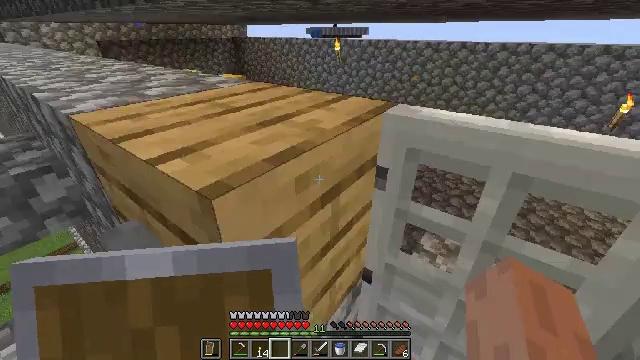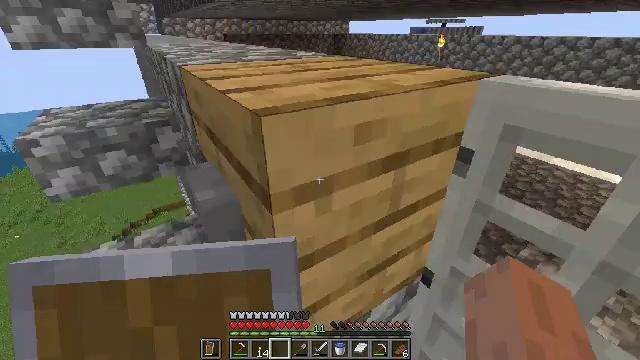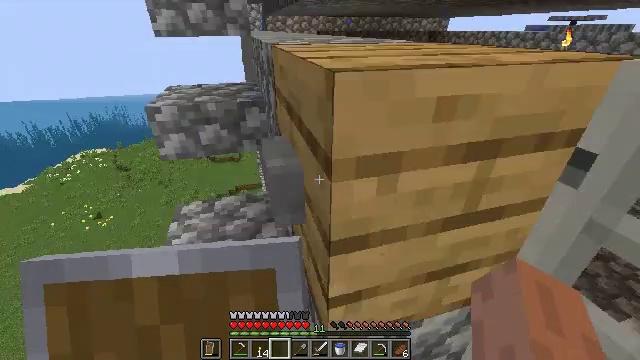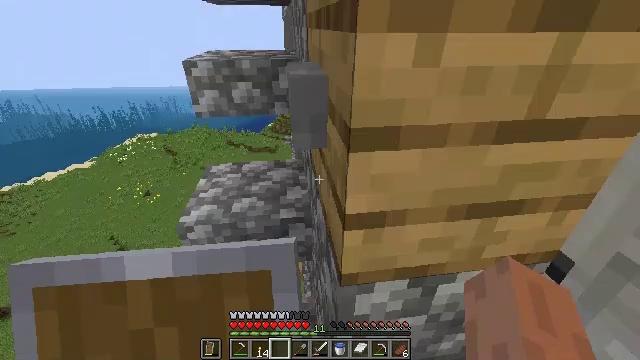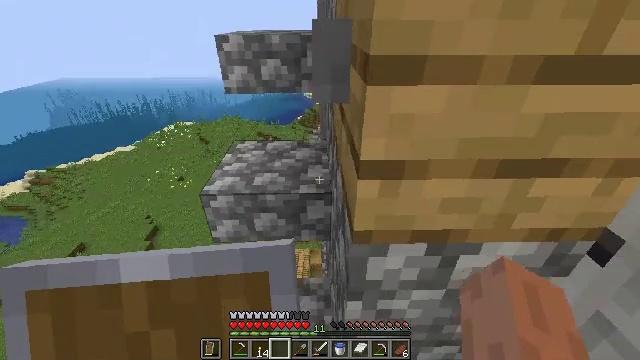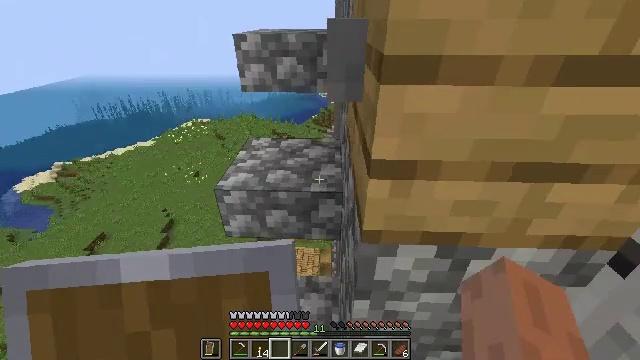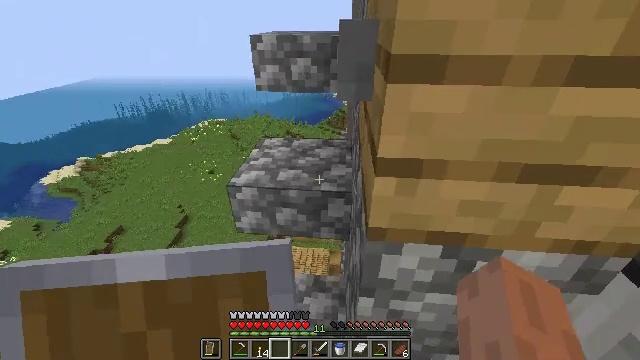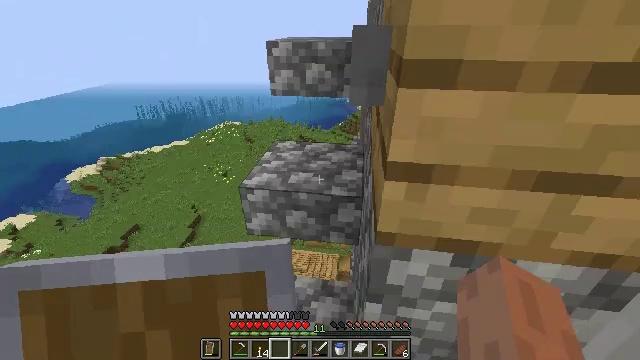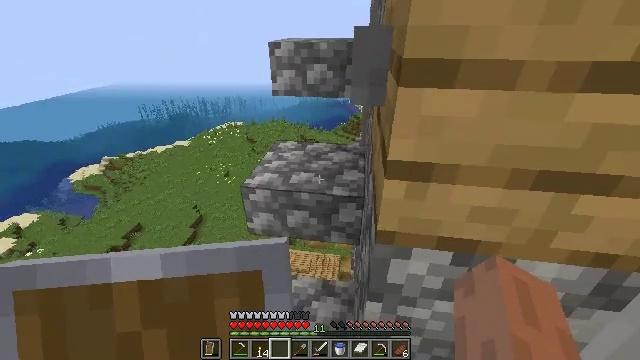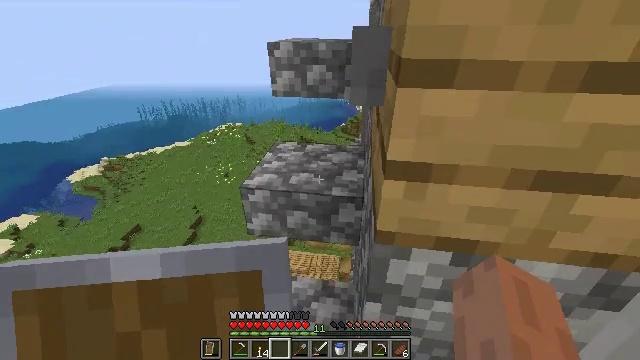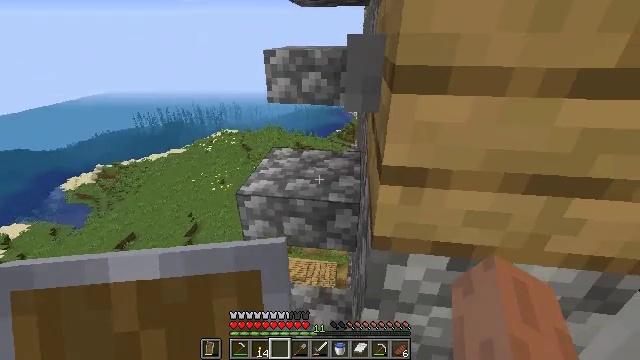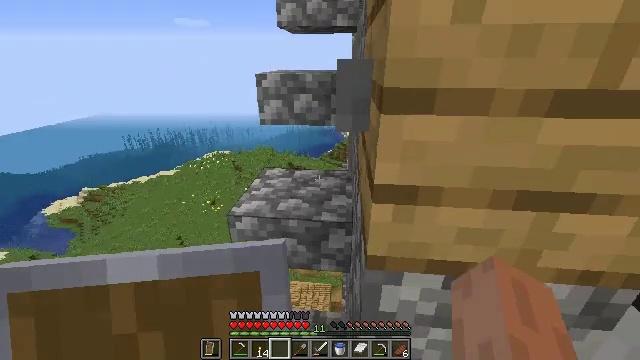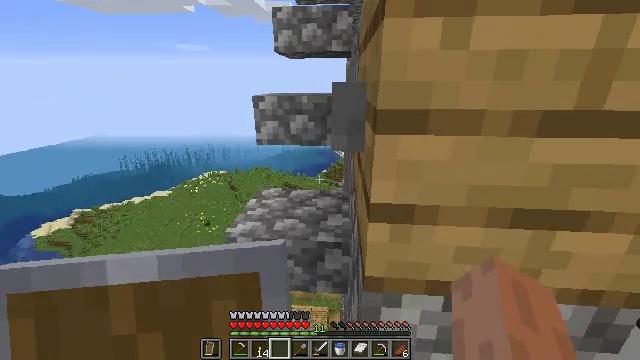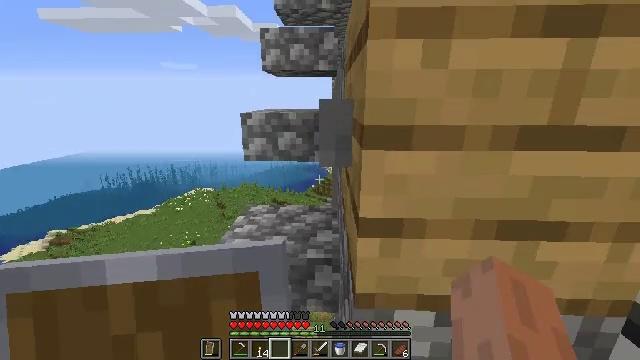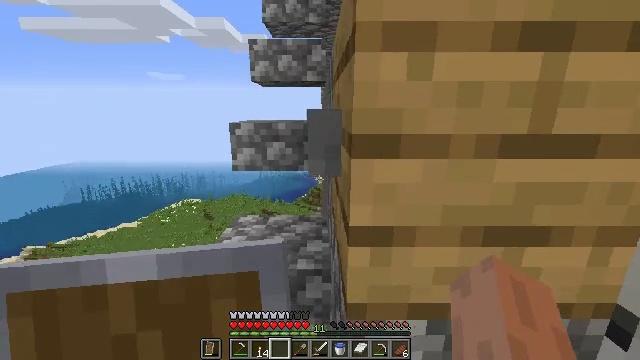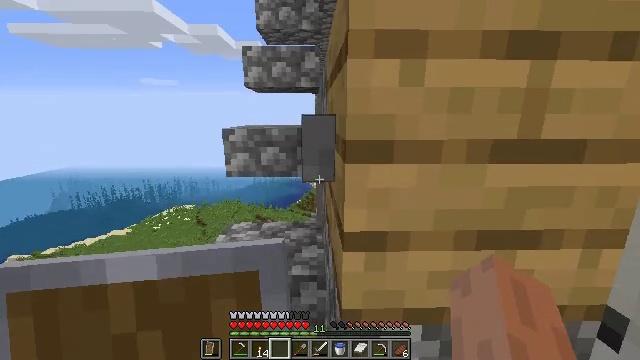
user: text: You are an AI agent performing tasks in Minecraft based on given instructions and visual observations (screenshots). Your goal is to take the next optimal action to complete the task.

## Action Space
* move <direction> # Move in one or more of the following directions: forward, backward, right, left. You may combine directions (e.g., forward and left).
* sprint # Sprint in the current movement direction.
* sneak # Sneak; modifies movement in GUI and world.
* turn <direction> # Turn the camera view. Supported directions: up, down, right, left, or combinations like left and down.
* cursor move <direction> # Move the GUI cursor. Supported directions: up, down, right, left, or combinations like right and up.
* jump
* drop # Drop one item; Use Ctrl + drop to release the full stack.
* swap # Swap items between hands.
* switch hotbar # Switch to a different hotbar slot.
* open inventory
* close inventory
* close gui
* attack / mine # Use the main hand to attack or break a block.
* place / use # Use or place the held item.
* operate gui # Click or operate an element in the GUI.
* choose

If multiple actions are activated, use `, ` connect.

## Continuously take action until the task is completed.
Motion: motion action
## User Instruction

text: Craft a cobblestone slab.
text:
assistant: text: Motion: turn left
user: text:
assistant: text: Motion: turn left
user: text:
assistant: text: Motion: turn left
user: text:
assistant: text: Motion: turn left and down
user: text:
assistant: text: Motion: turn left
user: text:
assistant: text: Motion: turn left
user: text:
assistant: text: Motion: turn left and up
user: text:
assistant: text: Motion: no_op
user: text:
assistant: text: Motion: no_op
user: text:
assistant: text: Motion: turn up
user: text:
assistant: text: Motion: turn right and up
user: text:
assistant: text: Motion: turn up
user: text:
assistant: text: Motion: turn right and up
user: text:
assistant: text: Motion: turn right and up
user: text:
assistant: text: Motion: turn right and up
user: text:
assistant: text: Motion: no_op
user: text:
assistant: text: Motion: no_op
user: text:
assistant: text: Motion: no_op
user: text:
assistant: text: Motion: no_op
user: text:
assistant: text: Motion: use / place
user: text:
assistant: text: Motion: use / place
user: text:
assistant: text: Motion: turn right and down
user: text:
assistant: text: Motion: turn right and down
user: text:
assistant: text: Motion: turn right and down
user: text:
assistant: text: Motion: move forward, turn right
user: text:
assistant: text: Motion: move forward
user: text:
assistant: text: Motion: move forward
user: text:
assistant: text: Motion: move forward
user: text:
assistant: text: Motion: move forward
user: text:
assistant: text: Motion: move forward, turn left